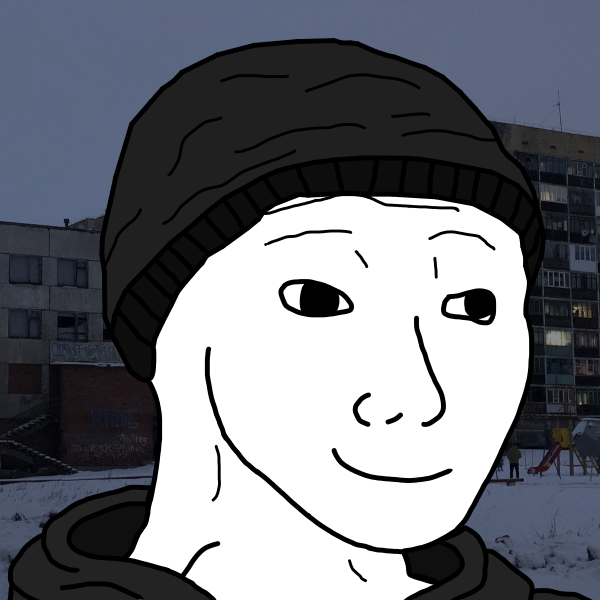
Label: 5_Doomer